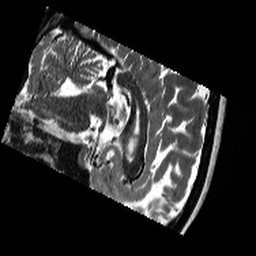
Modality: T2w
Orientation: sagittal
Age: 32
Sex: female
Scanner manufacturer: siemens
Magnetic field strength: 3 T
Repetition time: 13.15 s
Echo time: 0.082 s